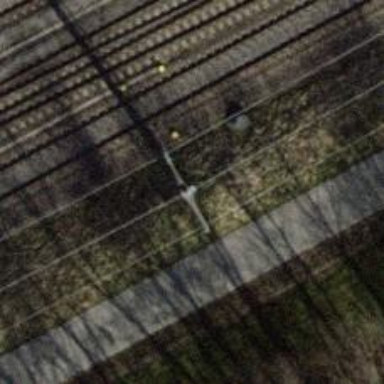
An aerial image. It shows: Power pole.